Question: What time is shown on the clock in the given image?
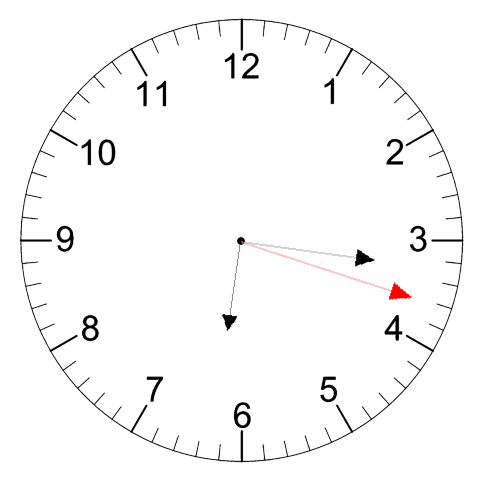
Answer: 06:16:18